Question: I'm a little embarrassed to ask this. It seems like such a simple thing. And from all the examples I've found and tried, this should be working, but apparently I'm missing something.
I have a very simple powershell script:
'''
[IO.Directory]::SetCurrentDirectory("C:\Program Files (x86)\MyFolder")
cp .\simpleTestScript.ps1 .\sucess.ps1
'''
I've run, as admin: Set-ExecutionPolicy remoteSigned -scope localMachine. And I'm scheduling the script as administrator, so there shouldn't be permission issues. I discovered that "cd" didn't quite work as expected in powershell, but SetCurrentDirectory is a good stand in. But maybe it's still a working directory issue. I can run it from a batch file with this line:
'''
powershell.exe -File "C:\Program Files (x86)\MyFolder\simpleTestScript.ps1"
'''
And it runs to completion, copies the file, and life is good.
Scheduling that same command (in Win7's task scheduler) "completes successfully", but no file is copied.
No change when I put C:\Program Files (x86)\MyFolder\ in the "start in:" field.
So what am I missing here?
'''
$scriptDir = Split-Path $myInvocation.MyCommand.Path
cp $scriptDir\simpleTestScript.ps1 $scriptDir\sucess.ps1
'''
Same behavior
'''
$scriptDir = "C:\Program Files (x86)\MyFolder"
cp $scriptDir\simpleTestScript.ps1 $scriptDir\sucess.ps1
'''
Same behavior
'''
[IO.Directory]::SetCurrentDirectory((Convert-Path (Get-Location -PSProvider FileSystem)))
cp .\simpleTestScript.ps1 .\sucess.ps1
'''
Same behavior. Running as a batch file, it works. But scheduled, it doesn't copy the file.
I've also tried scheduling the batch file which calls the powershell script, which is just plain silly and also doesn't work.
Oh yeah, this would probably help. This is on windows server 2008 R2. Powershell 2.0
hmmmmm, the advice out there, including manojlds, works fine when when applying it in windowsXP. So this is a Server 2008 issue.
So it turns out that it's a security issue. I'm running as admin to do this, but no, apparently when they changed the scheduler in Vista, they decided to add a "did you really mean to do this?" checkbox. So I'm sorry, StackOverflow and especially to you Manojlds, this turned out to be more of a super-user problem. But damn you Microsoft for adding a new feature that changed the behavior of an old tool. You could have had that checked by default and life would have been good.

All of my rage.
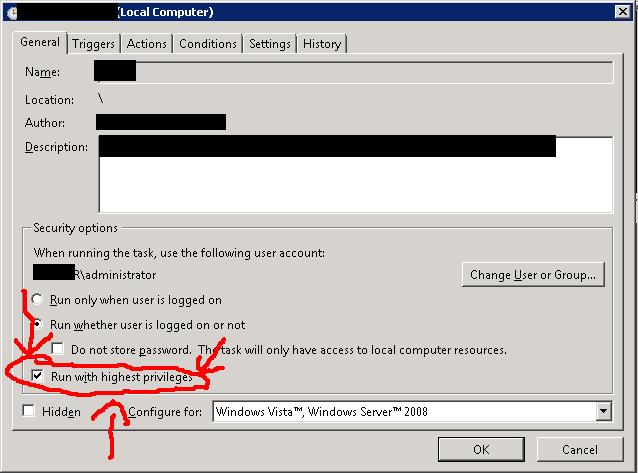
Answer: Filling out an answer just so there isn't an unanswered question out there.
So it turns out that it's a security issue. I'm running as admin to do this, but no, apparently when they changed the scheduler in Vista, they decided to add a "did you really mean to do this?" checkbox. So I'm sorry, StackOverflow and especially to you Manojlds, this turned out to be more of a super-user problem. But damn you Microsoft for adding a new feature that changed the behavior of an old tool. You could have had that checked by default and life would have been good.